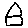
Label: house